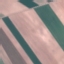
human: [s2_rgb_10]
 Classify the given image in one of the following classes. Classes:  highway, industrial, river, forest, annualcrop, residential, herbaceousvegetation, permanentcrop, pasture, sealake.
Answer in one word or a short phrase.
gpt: AnnualCrop